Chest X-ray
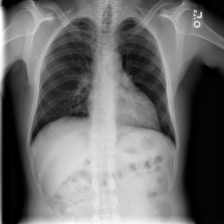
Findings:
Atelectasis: negative
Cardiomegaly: negative
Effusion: negative
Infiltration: negative
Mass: negative
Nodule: negative
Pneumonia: negative
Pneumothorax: negative
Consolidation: negative
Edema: negative
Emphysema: negative
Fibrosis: negative
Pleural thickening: negative
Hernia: negative